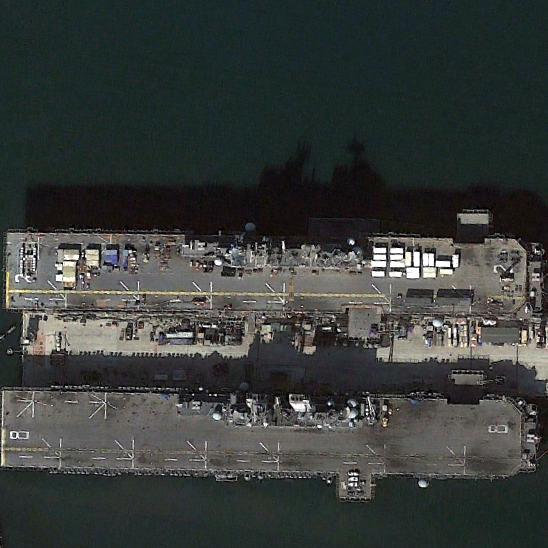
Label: assault